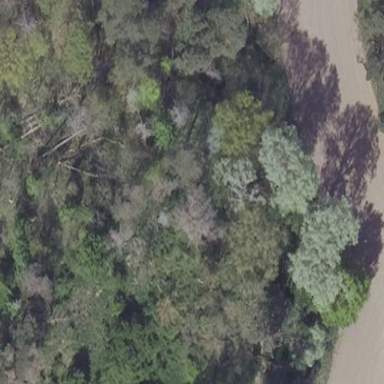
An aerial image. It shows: Beautiful woodland area.